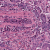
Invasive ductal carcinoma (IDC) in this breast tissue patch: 1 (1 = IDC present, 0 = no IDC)